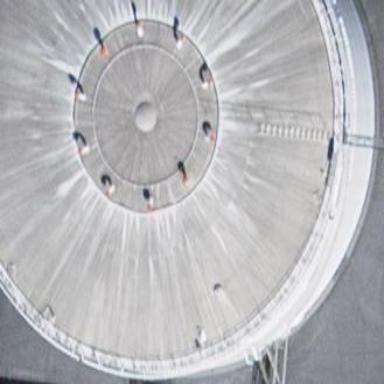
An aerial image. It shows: Storage tank which is man-made.